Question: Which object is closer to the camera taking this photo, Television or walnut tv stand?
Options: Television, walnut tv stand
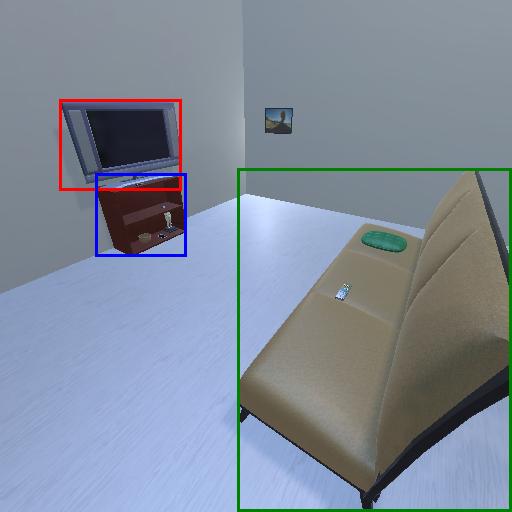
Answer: Television